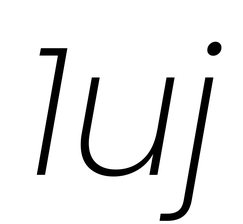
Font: Poppins-ExtraLightItalic